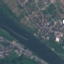
Land use / land cover: River